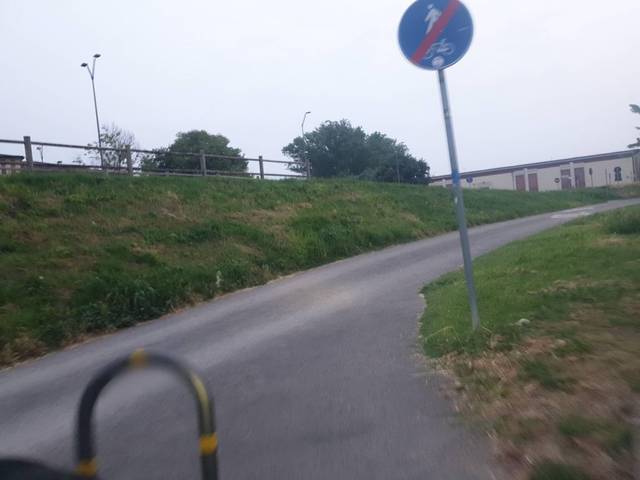
Region: Italy
Coordinates: 45.152, 10.799